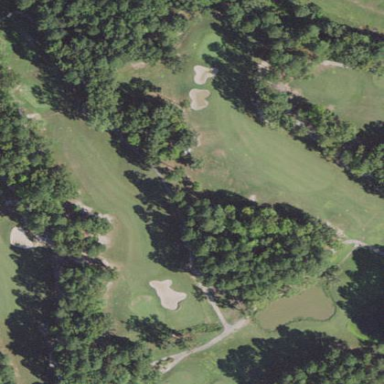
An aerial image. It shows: Rough grassy area used for golf.